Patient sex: F
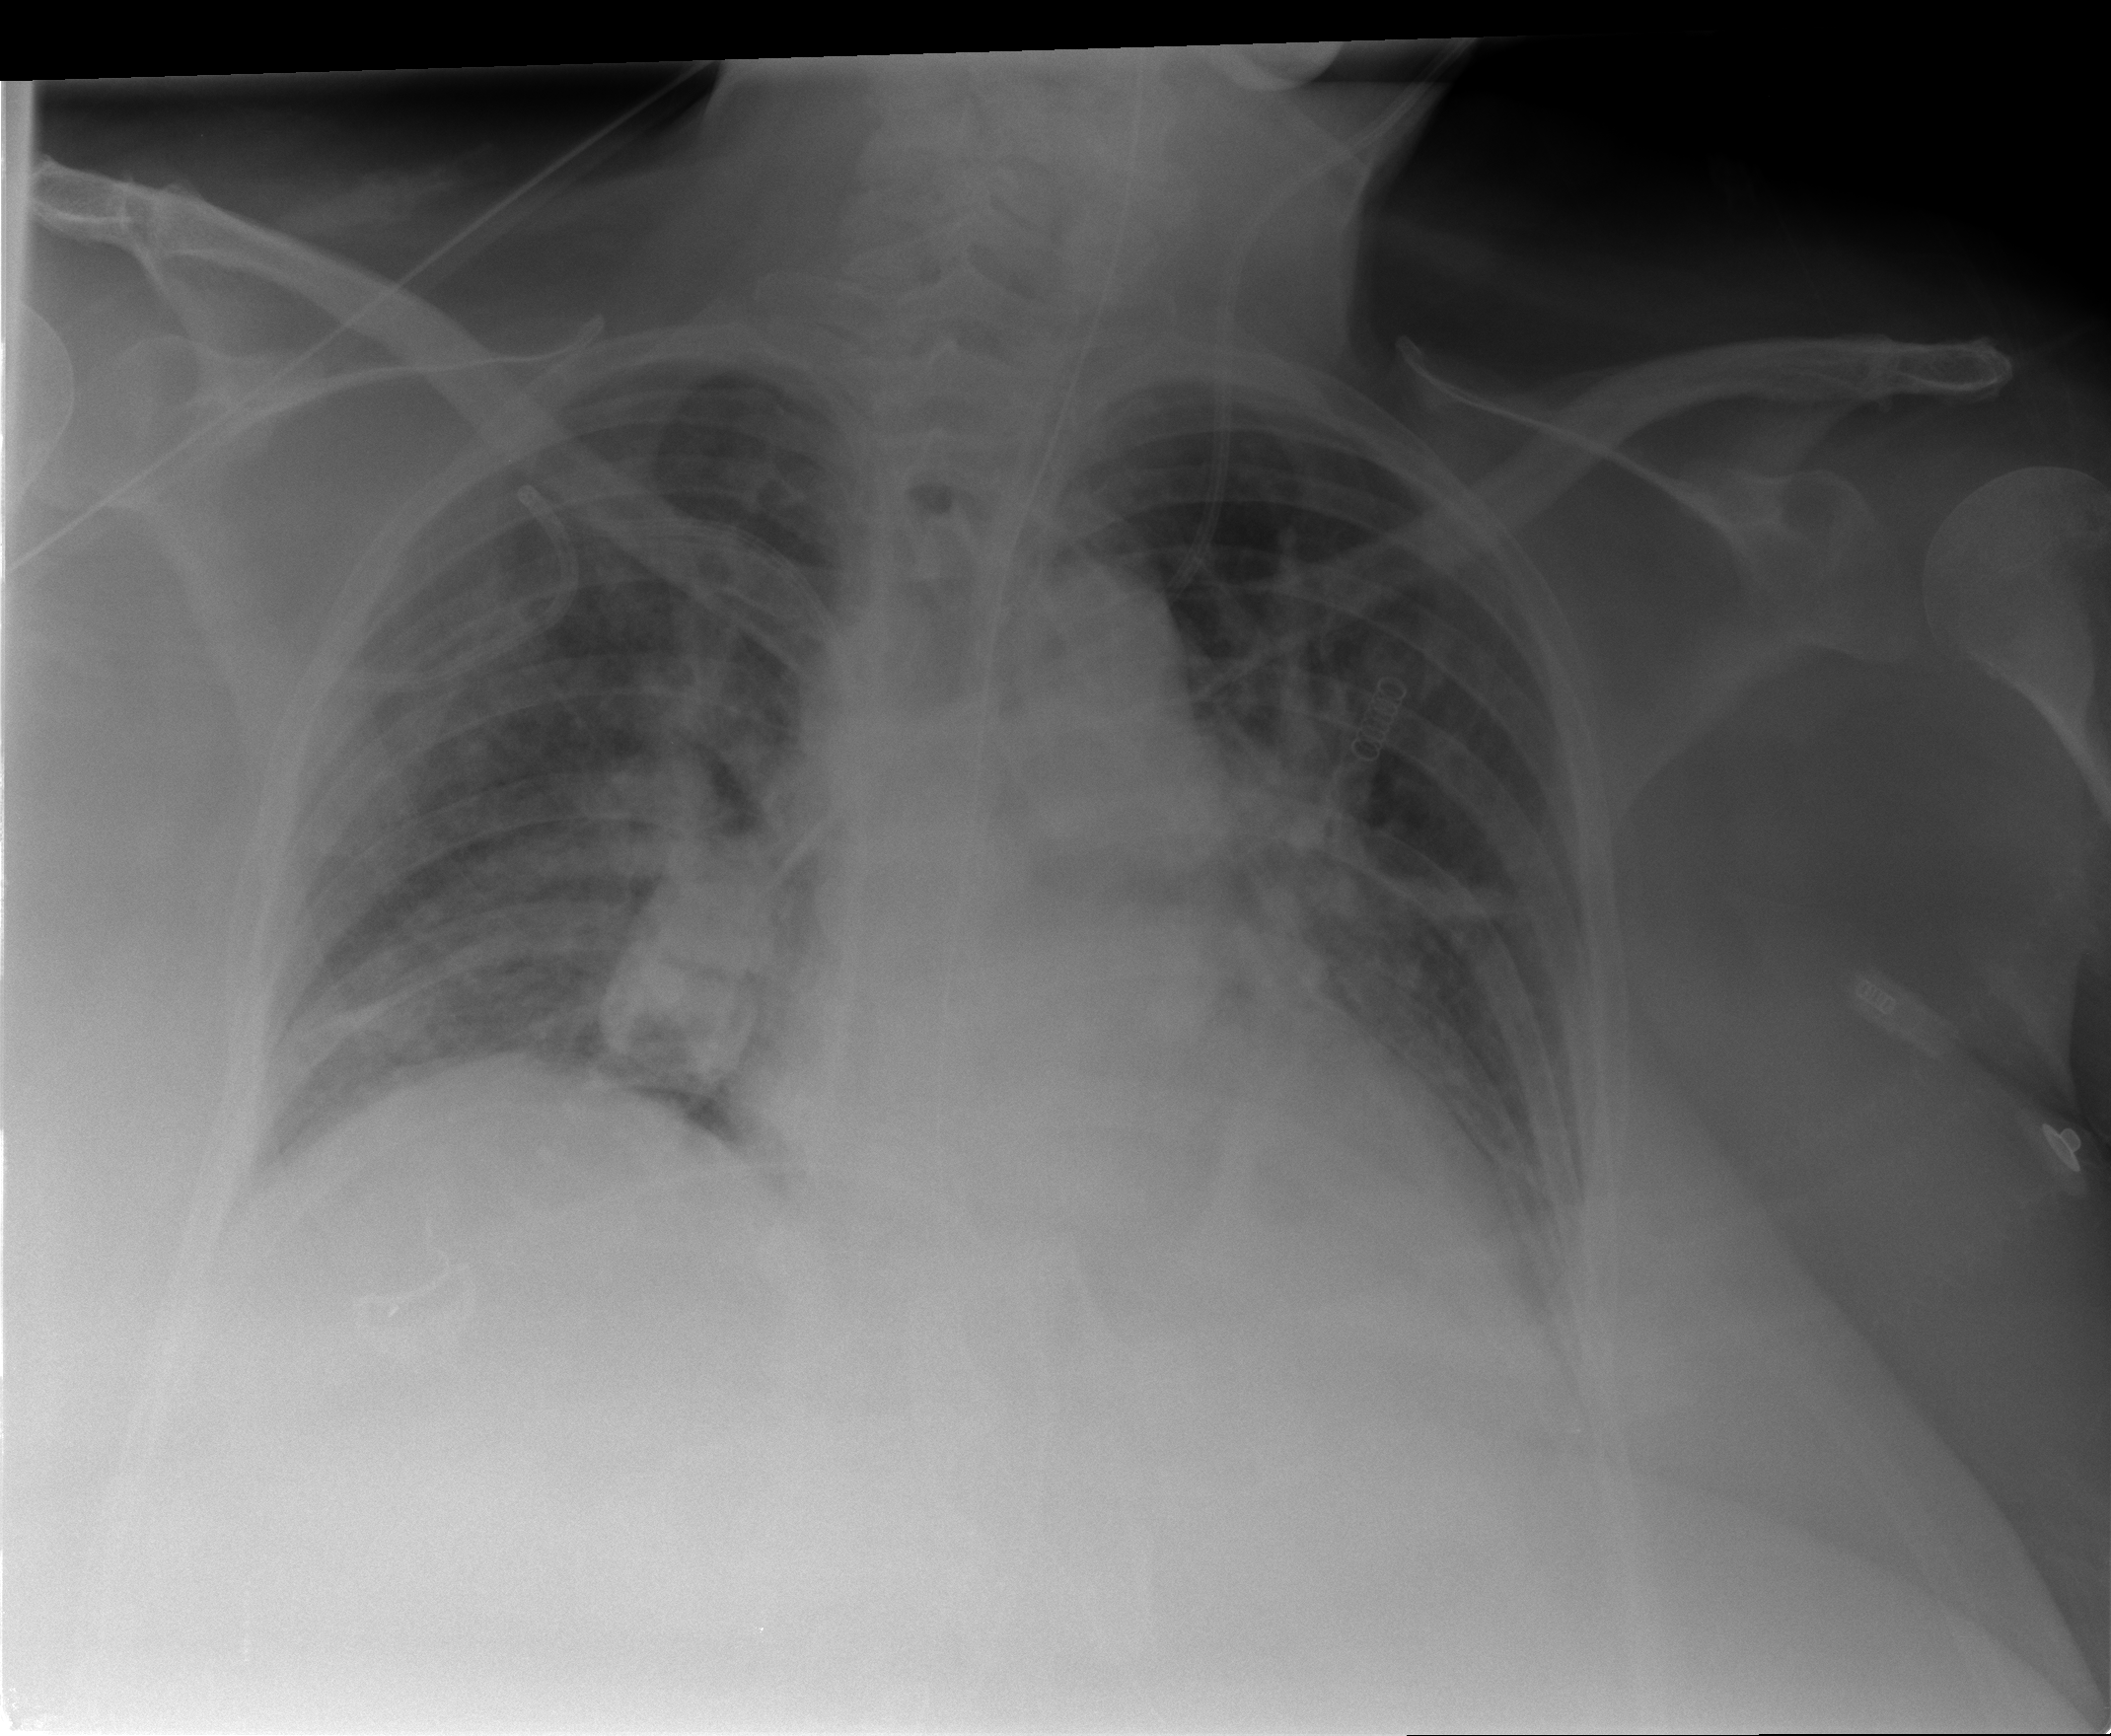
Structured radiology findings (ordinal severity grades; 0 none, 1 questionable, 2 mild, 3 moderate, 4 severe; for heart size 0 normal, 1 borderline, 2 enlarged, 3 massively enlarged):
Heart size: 2
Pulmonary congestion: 2
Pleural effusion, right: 0
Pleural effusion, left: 0
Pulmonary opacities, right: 2
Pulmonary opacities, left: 2
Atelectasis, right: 2
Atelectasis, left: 2